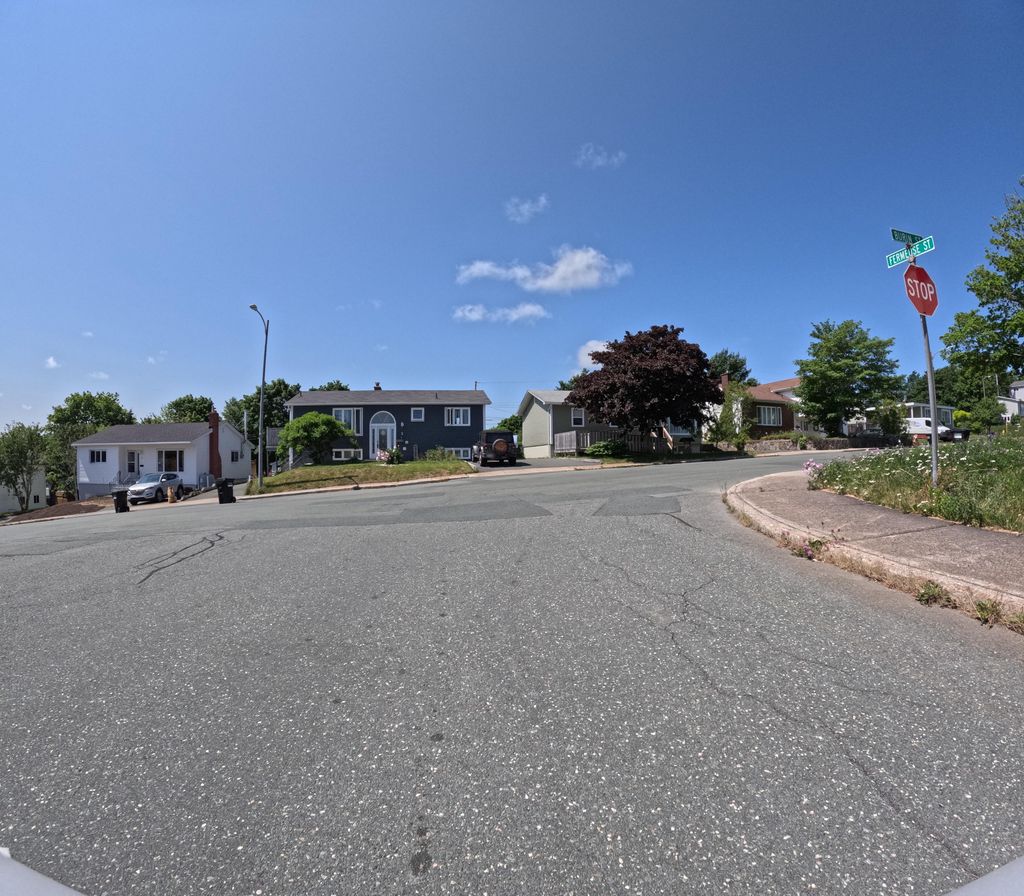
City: st_johns